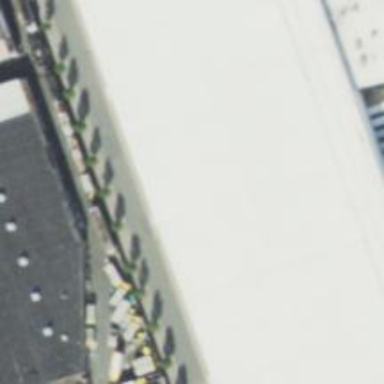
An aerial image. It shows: Beige warehouse building with flat roof.